Question: I can't seem to figure out what is meant by this symbol...

I checked here: <URL>, and I don't see it.
When I do a status on my branch it says my working folder is clean.
I am using 0.9.3 version.
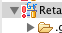
Answer: This is likely not related to EGit, and more in line with some other module behavior.
(like build path issues, as illustrated by <URL>